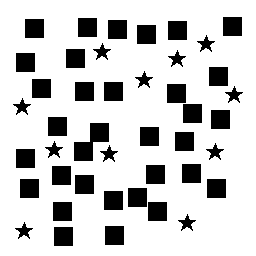
Squares: 33
Triangles: 0
Stars: 11
Total shapes: 44